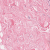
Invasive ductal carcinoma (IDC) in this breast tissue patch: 0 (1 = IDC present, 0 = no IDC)